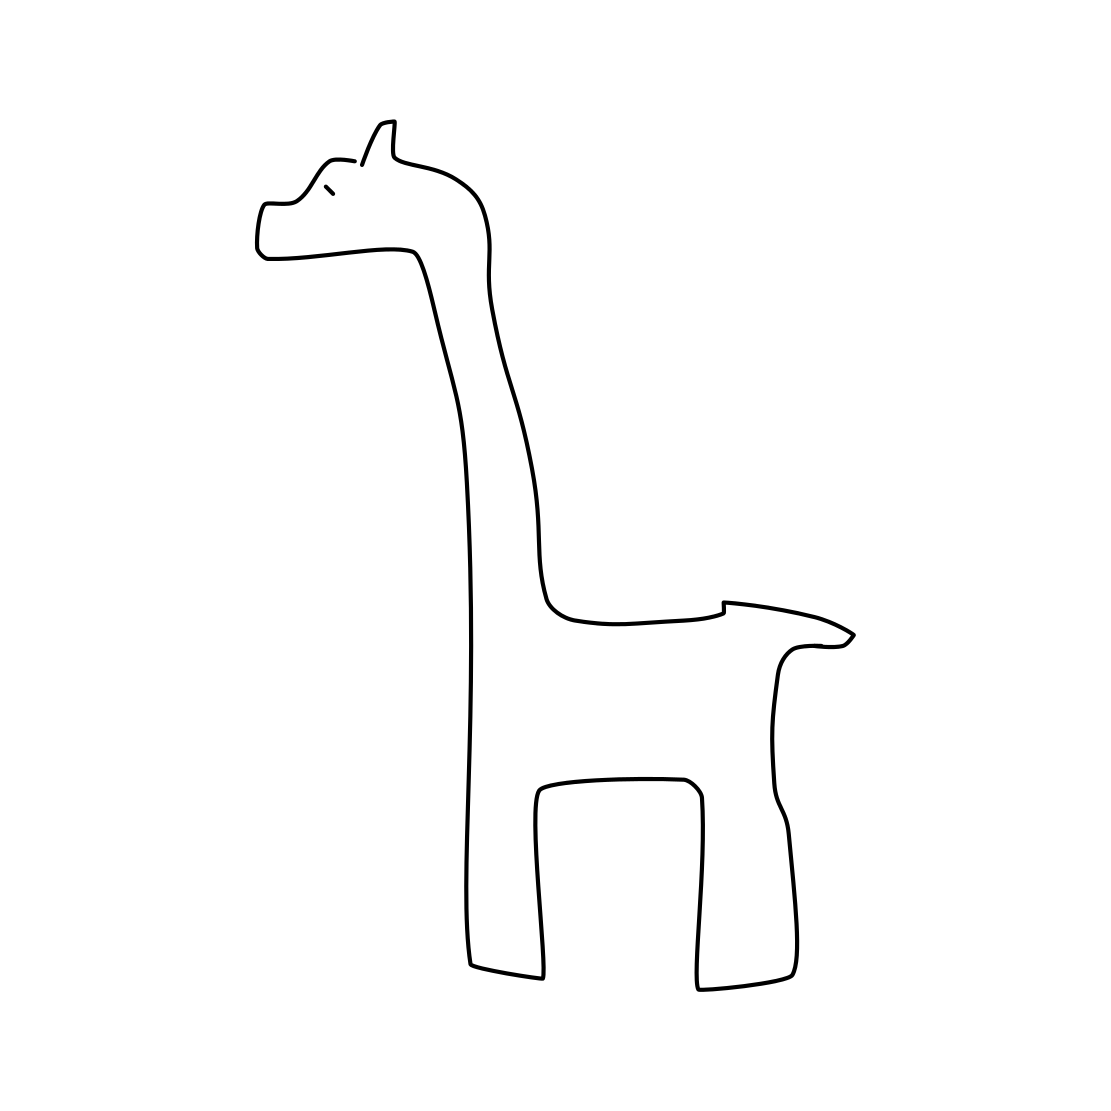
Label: giraffe